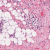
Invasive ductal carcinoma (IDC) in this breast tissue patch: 1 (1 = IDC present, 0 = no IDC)